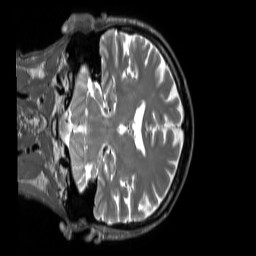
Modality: T2w
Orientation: coronal
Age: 64
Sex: male
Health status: ill
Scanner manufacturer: siemens
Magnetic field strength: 3 T
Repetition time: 2.8 s
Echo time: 0.326 s